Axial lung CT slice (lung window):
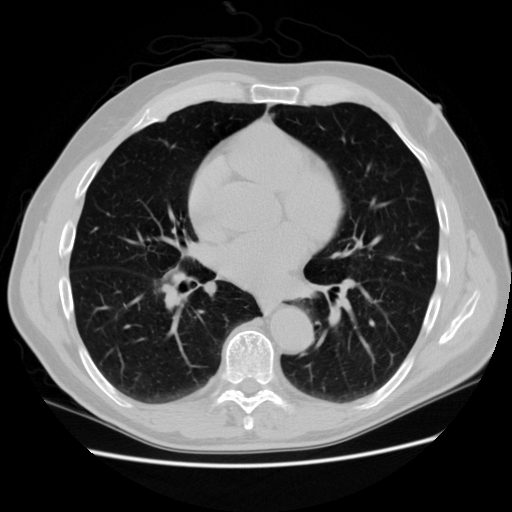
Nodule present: no